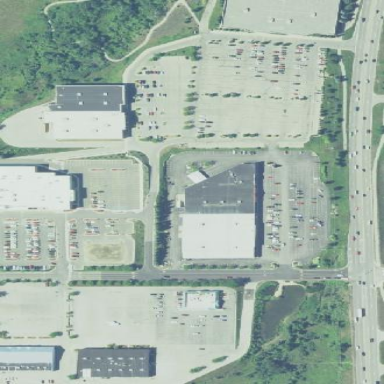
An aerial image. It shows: Retail area.